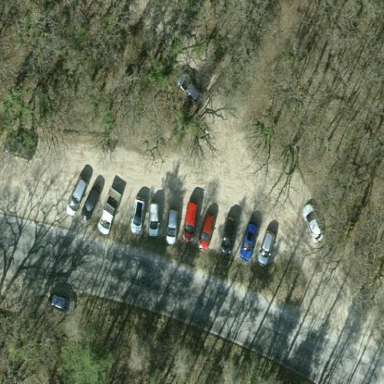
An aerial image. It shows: Parking area.